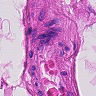
Metastatic tissue present: no